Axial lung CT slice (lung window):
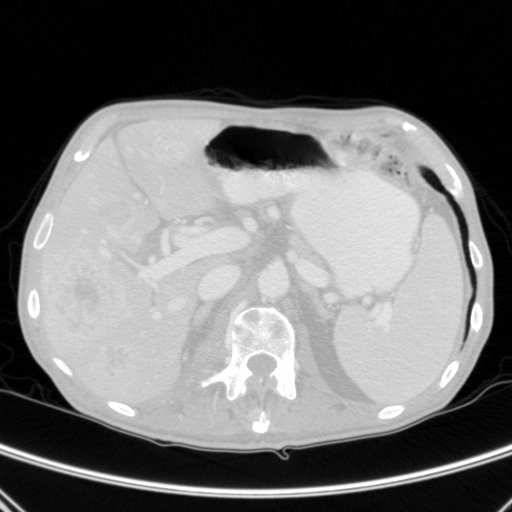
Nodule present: no